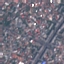
Land use / land cover: Residential